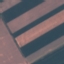
Label: AnnualCrop